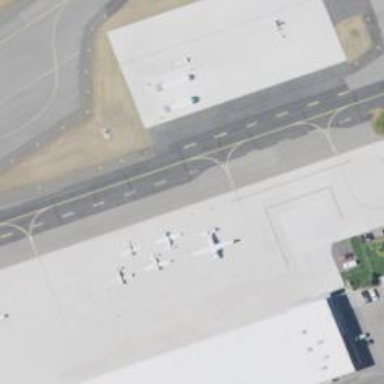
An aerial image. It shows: View of taxiway at the airport.